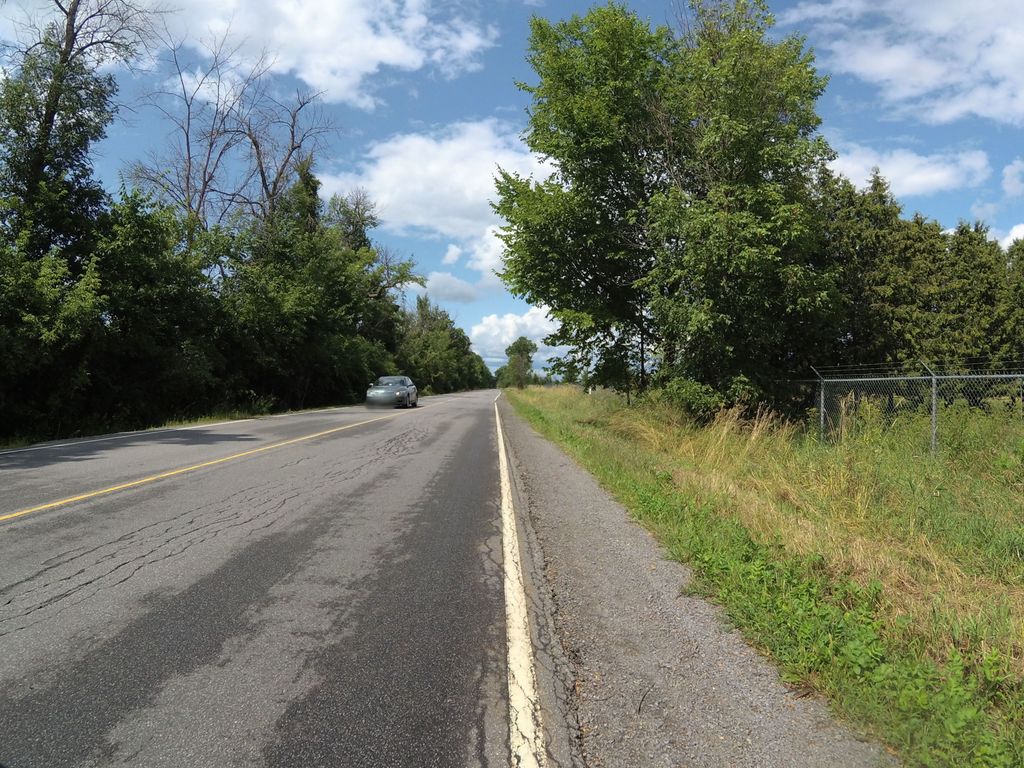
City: ottawa-gatineau